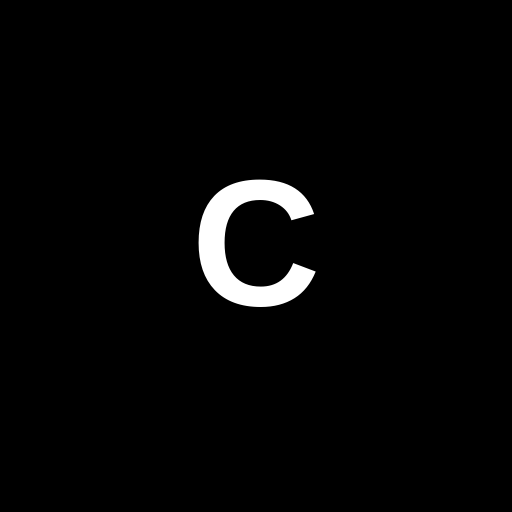
Character: C
Unicode: U+0043 (LATIN CAPITAL LETTER C)